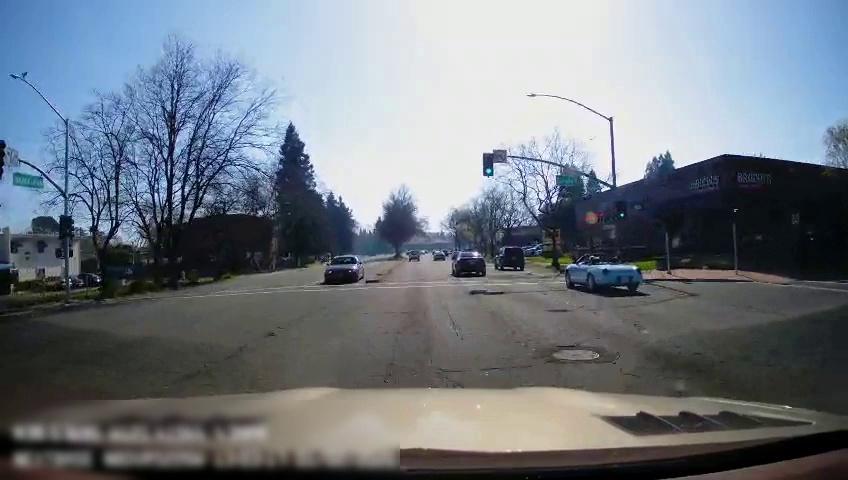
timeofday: Day
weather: Sunny
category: Drivable Space
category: Vehicles | Car
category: Vehicles | Car
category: Vehicles | Car
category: Vehicles | Car
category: Vehicles | Car
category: Vehicles | Truck
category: Traffic | Lights
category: Traffic | Lights
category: Traffic | Signs
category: Traffic | Lights